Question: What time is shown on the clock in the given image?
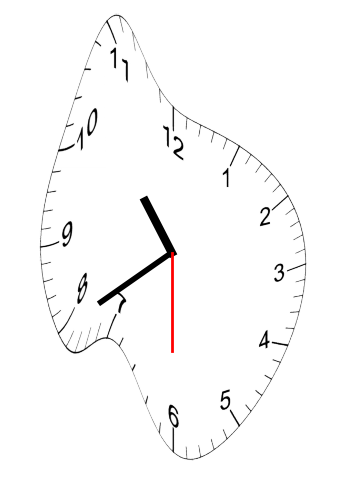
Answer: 10:39:30